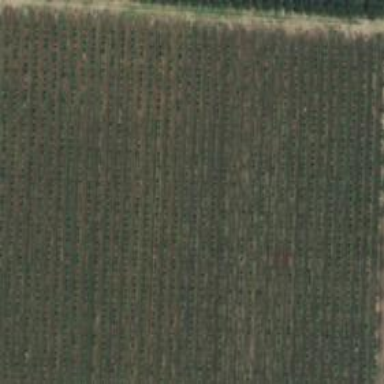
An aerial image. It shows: Orchard.